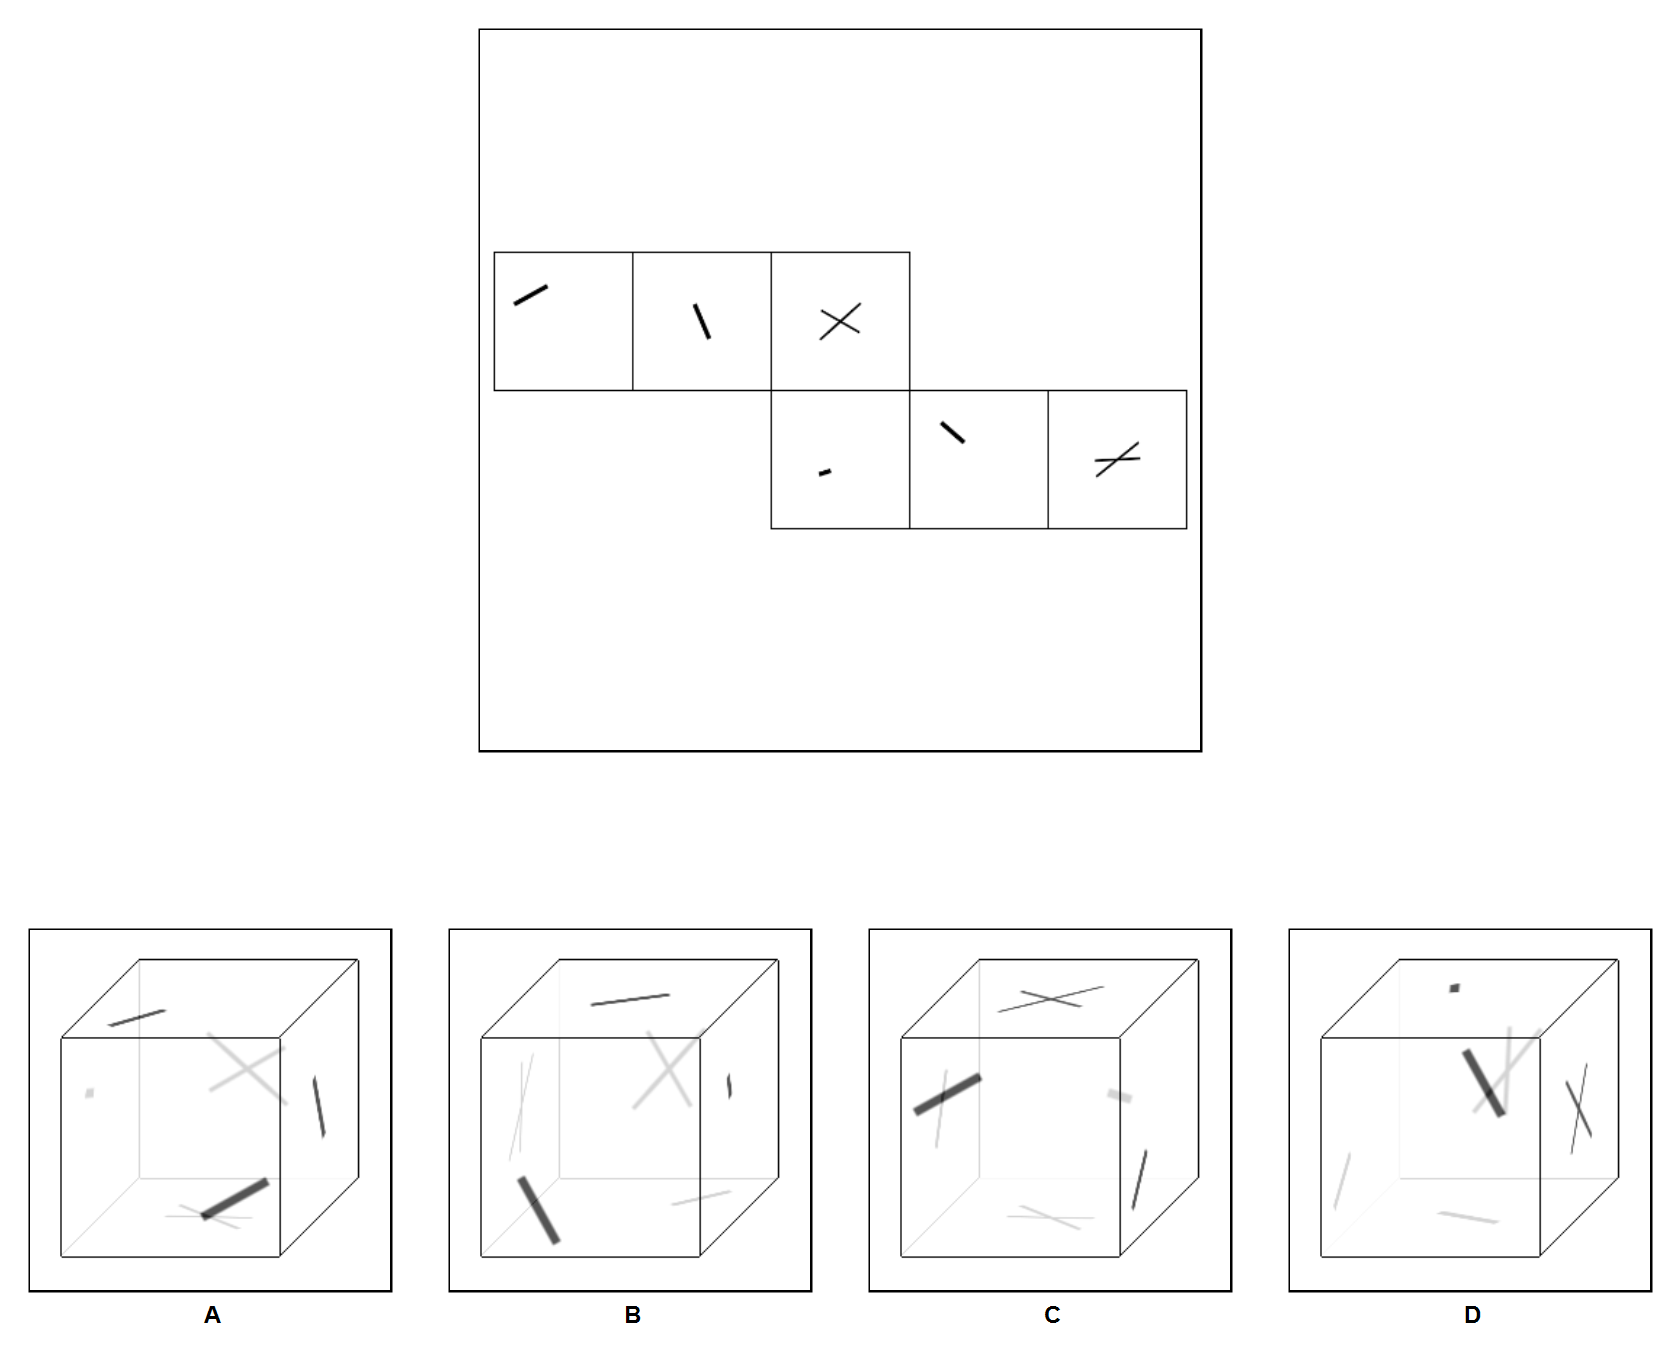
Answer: B